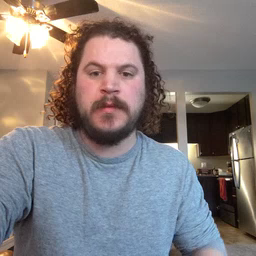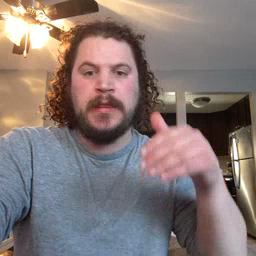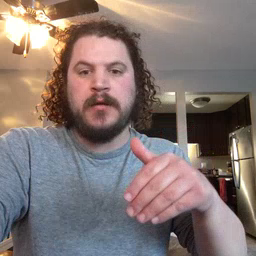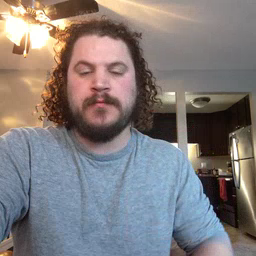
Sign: night